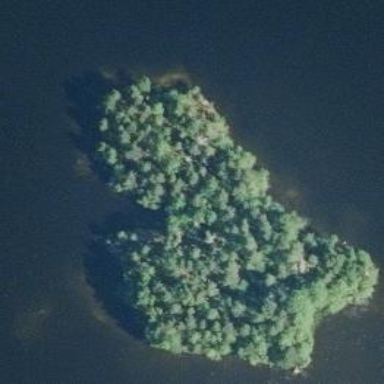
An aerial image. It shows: Islet.